Question: when i use jqgrid and enter values on the top toolbar filter or the advanced filter and then click the "refresh grid" button in the footer of the grid, it wipes out the values in the filters.
is this a bug in jqgrid, or is there something that you have to do explicitally for it to keep the state of the toolbar column filters.
is there anyway to get this to work?
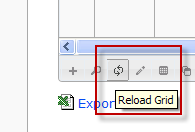
Answer: How you can see in the source code of jqGrid (see <URL> the behavior is by design so. The oldest version of jqGrid which I could found is jqGrid 3.5.2 and in the version the grid filters ware also reseted.
If you need another behavior of reload button you can add (using <URL>'.
Another possibility for reloading customization are <URL> events.